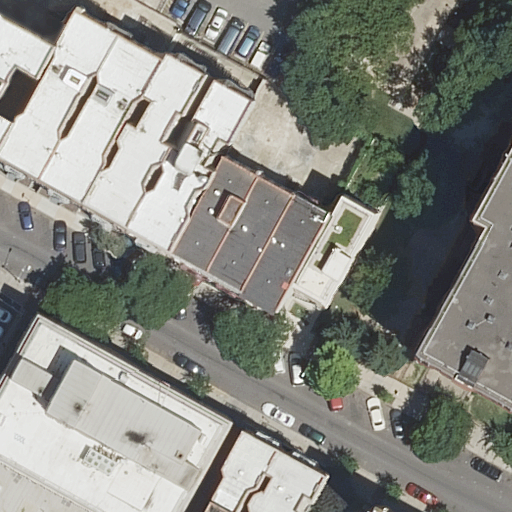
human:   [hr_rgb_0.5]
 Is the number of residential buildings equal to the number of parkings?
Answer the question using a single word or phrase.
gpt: no

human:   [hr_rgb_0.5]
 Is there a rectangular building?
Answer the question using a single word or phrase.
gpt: yes

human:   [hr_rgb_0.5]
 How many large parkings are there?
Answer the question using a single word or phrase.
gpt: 0

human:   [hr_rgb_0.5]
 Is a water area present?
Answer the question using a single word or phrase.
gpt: no

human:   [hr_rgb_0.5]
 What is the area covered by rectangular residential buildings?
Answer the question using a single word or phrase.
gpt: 1418m2

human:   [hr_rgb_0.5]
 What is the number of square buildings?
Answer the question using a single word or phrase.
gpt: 0

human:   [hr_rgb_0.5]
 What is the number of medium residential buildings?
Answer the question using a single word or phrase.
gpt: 7

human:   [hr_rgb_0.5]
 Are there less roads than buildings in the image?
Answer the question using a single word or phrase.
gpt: yes

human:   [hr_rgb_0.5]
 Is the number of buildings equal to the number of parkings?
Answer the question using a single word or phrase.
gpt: no

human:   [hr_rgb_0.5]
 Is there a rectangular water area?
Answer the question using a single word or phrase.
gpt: no

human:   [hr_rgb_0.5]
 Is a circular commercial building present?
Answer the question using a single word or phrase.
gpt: no

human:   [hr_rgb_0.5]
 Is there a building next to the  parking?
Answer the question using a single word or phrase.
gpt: yes

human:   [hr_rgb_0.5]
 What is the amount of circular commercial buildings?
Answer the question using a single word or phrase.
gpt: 0

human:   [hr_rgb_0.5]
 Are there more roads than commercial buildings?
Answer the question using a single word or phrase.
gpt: yes

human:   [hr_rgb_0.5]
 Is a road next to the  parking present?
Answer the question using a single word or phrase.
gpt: yes

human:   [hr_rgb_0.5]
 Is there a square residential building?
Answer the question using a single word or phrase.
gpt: no

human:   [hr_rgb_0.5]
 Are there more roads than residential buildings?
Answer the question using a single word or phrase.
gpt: no

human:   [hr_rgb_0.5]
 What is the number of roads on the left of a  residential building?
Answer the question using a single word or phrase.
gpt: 1

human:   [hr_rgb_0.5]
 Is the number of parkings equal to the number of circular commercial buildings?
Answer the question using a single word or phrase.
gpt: no

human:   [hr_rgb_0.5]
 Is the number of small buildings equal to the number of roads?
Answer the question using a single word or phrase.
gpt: yes

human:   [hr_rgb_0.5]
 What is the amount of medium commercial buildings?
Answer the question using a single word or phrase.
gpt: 0

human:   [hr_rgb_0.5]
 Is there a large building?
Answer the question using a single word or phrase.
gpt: yes

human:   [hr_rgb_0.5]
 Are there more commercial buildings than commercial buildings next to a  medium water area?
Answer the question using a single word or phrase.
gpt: no

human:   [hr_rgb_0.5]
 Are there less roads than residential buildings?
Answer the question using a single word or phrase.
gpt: yes

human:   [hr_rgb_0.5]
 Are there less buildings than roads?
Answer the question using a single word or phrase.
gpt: no

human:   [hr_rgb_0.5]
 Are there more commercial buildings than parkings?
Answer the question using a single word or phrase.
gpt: no

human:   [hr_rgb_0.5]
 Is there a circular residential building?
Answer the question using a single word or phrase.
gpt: no

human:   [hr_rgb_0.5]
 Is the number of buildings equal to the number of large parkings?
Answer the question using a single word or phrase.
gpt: no

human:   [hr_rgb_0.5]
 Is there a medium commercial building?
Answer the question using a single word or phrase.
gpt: no

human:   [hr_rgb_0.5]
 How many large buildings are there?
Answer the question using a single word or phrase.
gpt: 2

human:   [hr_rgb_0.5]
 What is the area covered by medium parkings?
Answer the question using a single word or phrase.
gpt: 389m2

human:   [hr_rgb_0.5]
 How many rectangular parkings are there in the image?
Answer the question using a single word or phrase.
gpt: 1

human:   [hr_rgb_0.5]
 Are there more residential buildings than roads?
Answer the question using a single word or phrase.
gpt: yes

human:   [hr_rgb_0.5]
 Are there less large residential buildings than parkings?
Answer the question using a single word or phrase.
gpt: no

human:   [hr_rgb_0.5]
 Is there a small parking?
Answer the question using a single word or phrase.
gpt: no

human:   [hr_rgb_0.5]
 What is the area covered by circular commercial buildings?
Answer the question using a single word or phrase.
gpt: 0m2